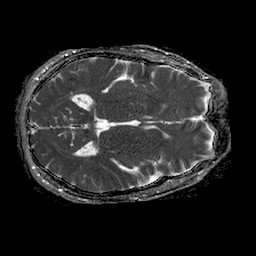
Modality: ADC
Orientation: axial
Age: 58
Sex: male
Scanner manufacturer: philips
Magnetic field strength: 1.5 T
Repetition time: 4.6 s
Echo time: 0.08631 s